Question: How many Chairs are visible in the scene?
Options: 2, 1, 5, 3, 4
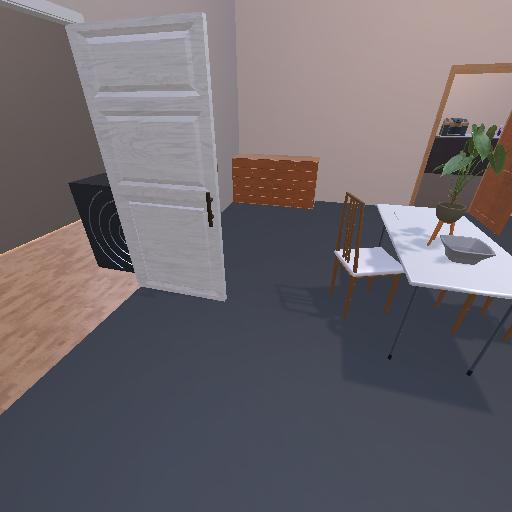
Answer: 2